Field crop: tomato
Growth stage: 1
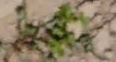
Species: portulaca